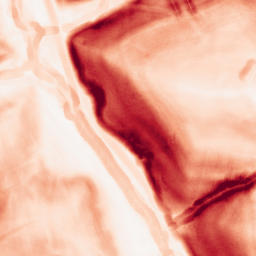
Category: morphological
Decomposition family: morphological_gradient
Decomposition parameters: size: 5
shape: disk
Upsampling method: sinc_hamming
Upsampling parameters: scale: 4
kernel_size: 16
Upsampling scale: 4